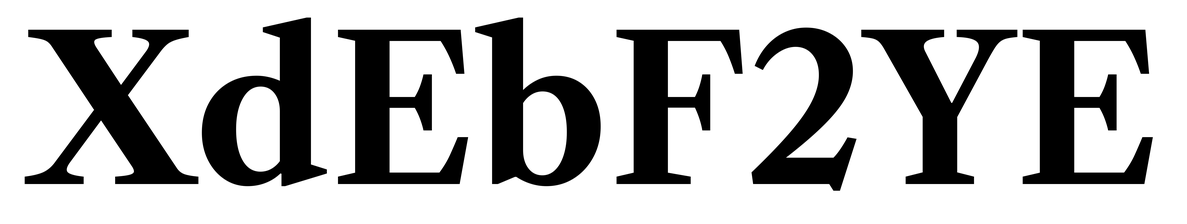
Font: LibreCaslonText_Bold